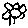
Label: flower